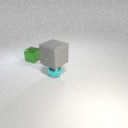
small cyan metal sphere below large gray rubber cube